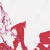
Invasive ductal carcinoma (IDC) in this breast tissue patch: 0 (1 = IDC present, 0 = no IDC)